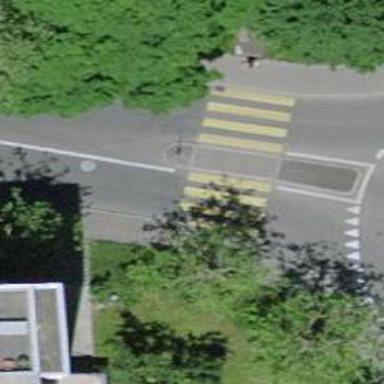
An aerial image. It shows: Uncontrolled crossing with central island on the road.